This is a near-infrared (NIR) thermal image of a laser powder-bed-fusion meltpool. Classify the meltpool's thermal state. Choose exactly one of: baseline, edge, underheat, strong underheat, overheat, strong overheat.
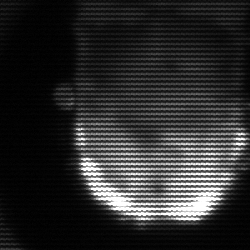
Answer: baseline